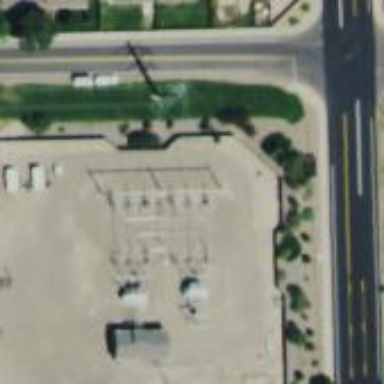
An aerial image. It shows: Outdoor distribution power substation.